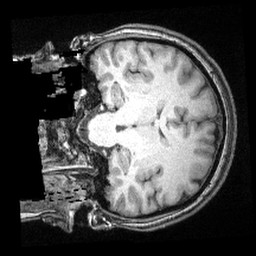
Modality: T1w
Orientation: coronal
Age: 27
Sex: female
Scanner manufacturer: siemens
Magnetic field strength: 3 T
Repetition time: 2.4 s
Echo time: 0.00374 s